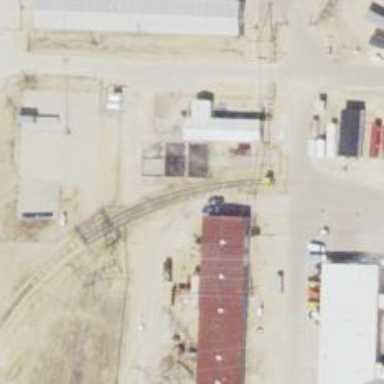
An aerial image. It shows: Railway spur service.